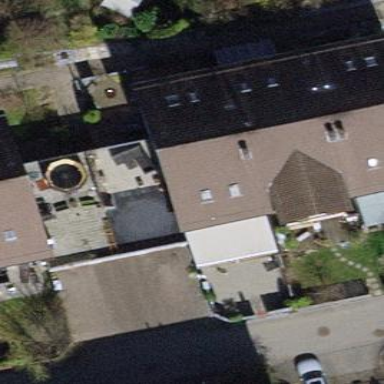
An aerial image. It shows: Building with tiled roof.